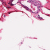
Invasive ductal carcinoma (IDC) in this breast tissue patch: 0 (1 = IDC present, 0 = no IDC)